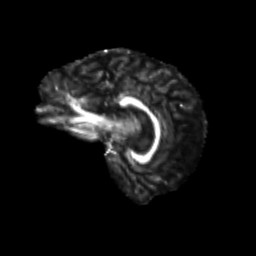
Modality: FA
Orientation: sagittal
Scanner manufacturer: siemens
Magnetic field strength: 3 T
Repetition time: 9.2 s
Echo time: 0.084 s